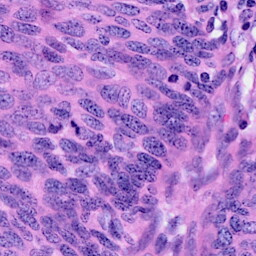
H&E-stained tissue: Cervix